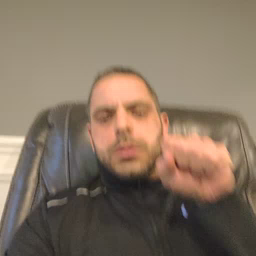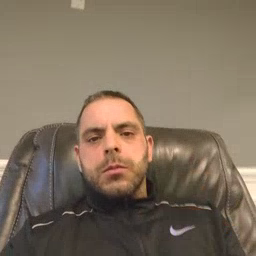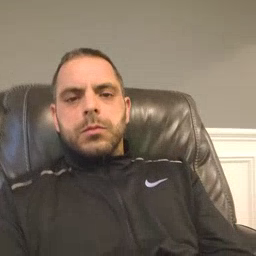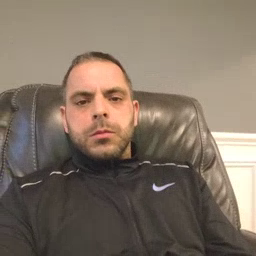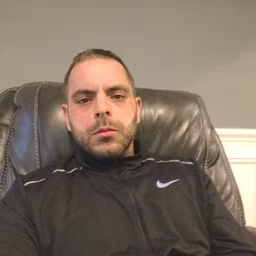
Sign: white